Question: I am trying to get a header and footer consisting of three sub-elements to work. The header and footer are purely cosmetical and not intended for navigation and are supposed to span the full width of the page. For both the header and footer I've got three images each to work with, one fixed-width unique image for each side and a 1px image that is supposed to fill the space inbetween those.

The HTML of the header is pretty basic:
'''
<div id="header-container">
<div id="header-left">
</div>
<div id="header-mid">
</div>
<div id="header-right">
</div>
</div>
'''
I've got quite close with absolute positioning, but then the header is fixed and will always stay on top, which is definitely unintended behaviour (#header-mid is unnecessary here):
'''
div#header-container {
position: absolute;
top: 0;
left: 0;
width: 100%;
height: 70px;
background: url(images/header-spacer.png) repeat-x;
}
div#header-left {
position: absolute;
width: 600px;
height: 70px;
top: 0;
left: 0;
background: url(images/header-left.png);
}
div#header-mid {
display: none;
}
div#header-right {
position: absolute;
width: 600px;
height: 70px;
top: 0;
right: 0;
background: url(images/header-right.png);
}
'''
<URL>
Using relative positioning I was not able to get the background-images to show and using HTML to show the images won't work with the header-mid.
I've found an incredibly lot of guides on full-width headers/footers on the web, but none that discussed explicitly this kind of combination.
Thanks to <URL>.
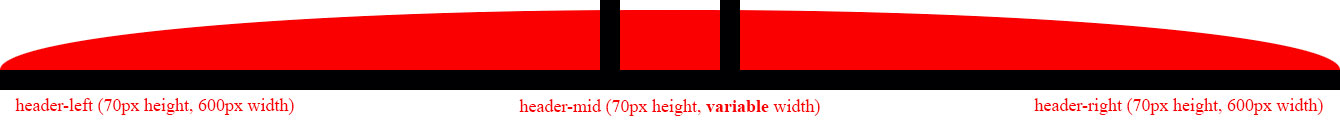
Answer: try this
'''
div#header-container {
position: absolute;
top: 0;
left: 0;
width: 100%;
height: 85px;
background: url(images/header-spacer.png) repeat-x;
}
div#header-left {
width: 640px;
height: 85px;
float:left;
background: url(images/header-left.png);
}
div#header-mid {
float:left;
/*insert background image*/
}
div#header-right {
width: 640px;
height: 85px;
float:right;
background: url(images/header-right.png);
}
'''